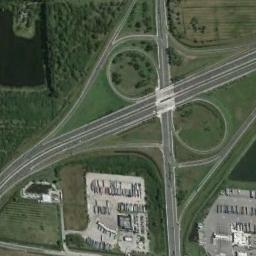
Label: overpass